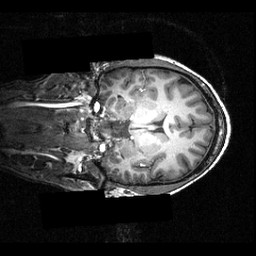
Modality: T1w
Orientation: coronal
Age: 24
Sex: male
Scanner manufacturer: siemens
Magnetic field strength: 3.951 T
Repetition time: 1.5 s
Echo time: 0.00335 s